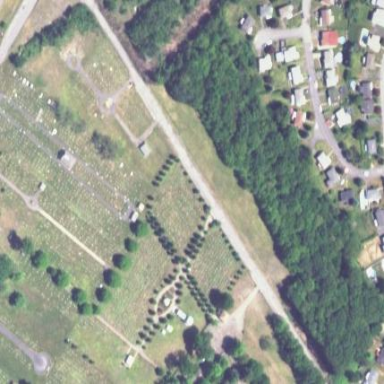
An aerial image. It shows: Cemetery.